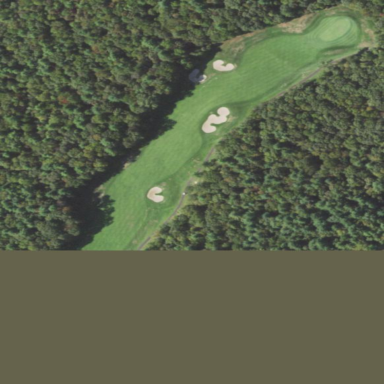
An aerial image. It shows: Rough grassy area used for golf.